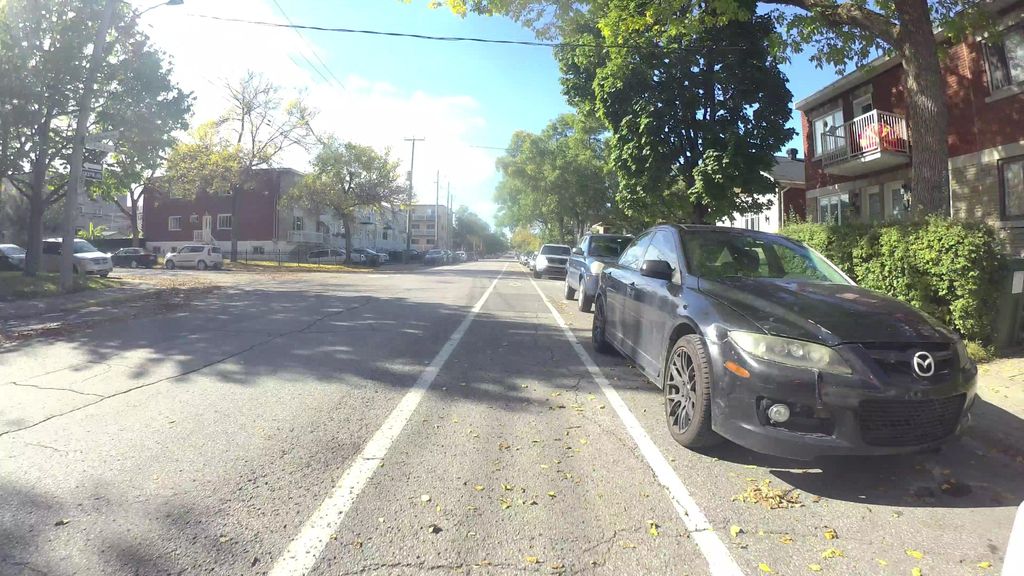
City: montreal